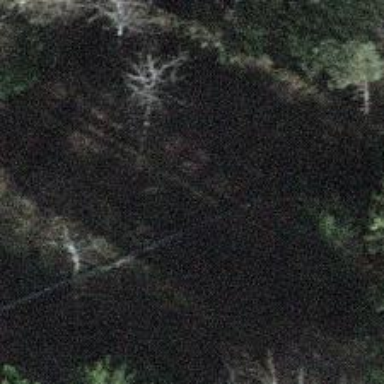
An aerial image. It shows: Unpaved track with grade 4 quality.